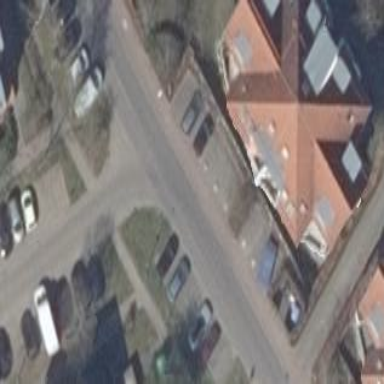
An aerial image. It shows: Apartments building with mansard roof.